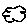
Label: cloud